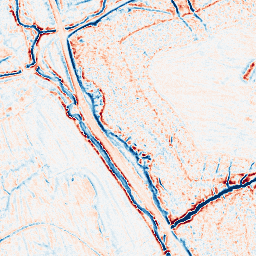
Category: edge_preserving
Decomposition family: bilateral
Decomposition parameters: d: 9
sigma_color: 100
sigma_space: 100
Upsampling method: quintic
Upsampling parameters: scale: 4
Upsampling scale: 4